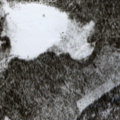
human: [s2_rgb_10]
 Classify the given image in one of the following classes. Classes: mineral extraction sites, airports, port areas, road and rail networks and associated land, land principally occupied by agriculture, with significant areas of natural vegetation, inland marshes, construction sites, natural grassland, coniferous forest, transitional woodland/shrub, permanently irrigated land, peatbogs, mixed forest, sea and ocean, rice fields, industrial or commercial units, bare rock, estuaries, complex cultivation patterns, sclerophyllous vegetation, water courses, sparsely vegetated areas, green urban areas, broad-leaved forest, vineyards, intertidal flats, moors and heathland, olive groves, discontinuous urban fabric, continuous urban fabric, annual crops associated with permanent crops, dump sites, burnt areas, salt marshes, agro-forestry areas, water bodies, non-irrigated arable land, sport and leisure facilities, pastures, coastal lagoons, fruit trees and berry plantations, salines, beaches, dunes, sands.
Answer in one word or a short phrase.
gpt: coniferous forest, peatbogs